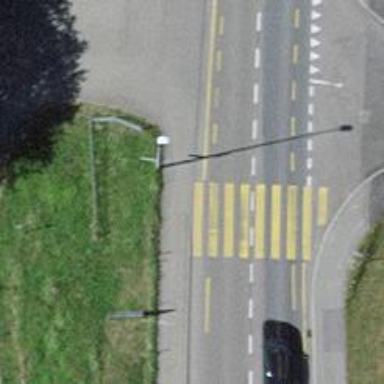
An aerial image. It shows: Zebra crossing on footway.